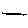
Label: line